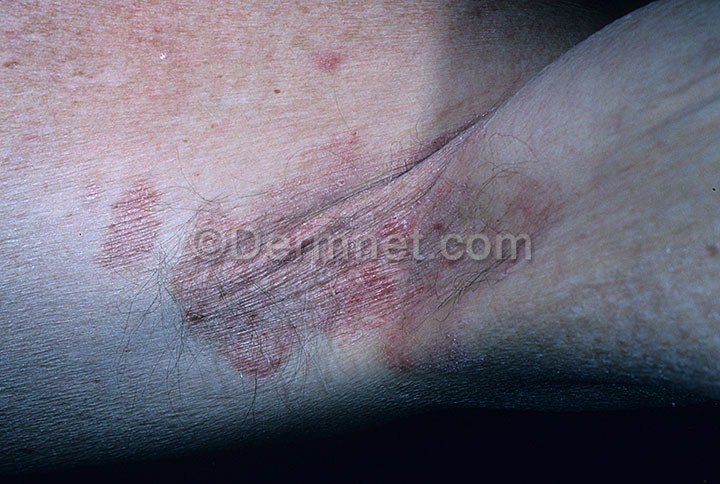
Disease: Tinea Ringworm Candidiasis and other Fungal Infections